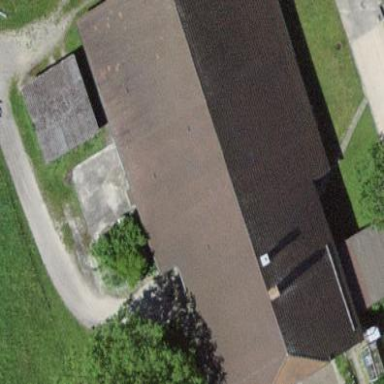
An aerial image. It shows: Farm building.